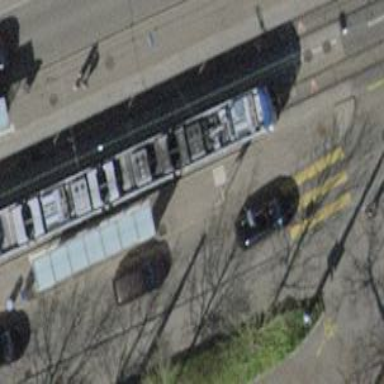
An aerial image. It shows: Tram stop for public transport.